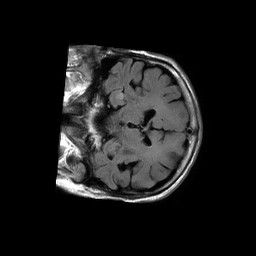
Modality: FLAIR
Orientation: coronal
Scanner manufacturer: philips
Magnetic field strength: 1.5 T
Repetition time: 6 s
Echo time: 0.12 s